Question: Minimum amount?
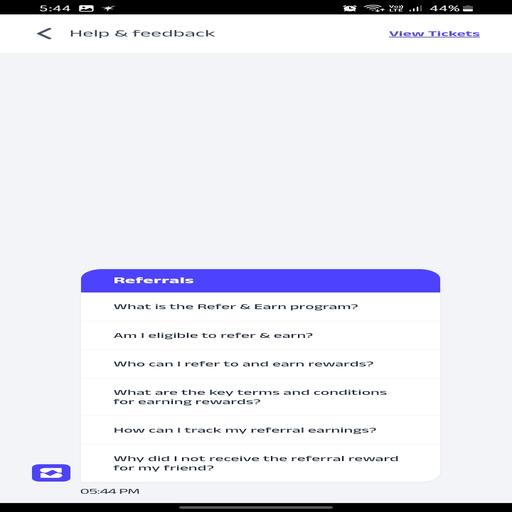
Answer: 1000